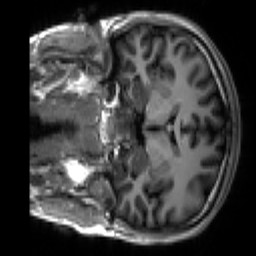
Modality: T1w
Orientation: coronal
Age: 19
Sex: male
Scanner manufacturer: siemens
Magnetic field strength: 3 T
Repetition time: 2.3 s
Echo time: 0.00266 s